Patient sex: M
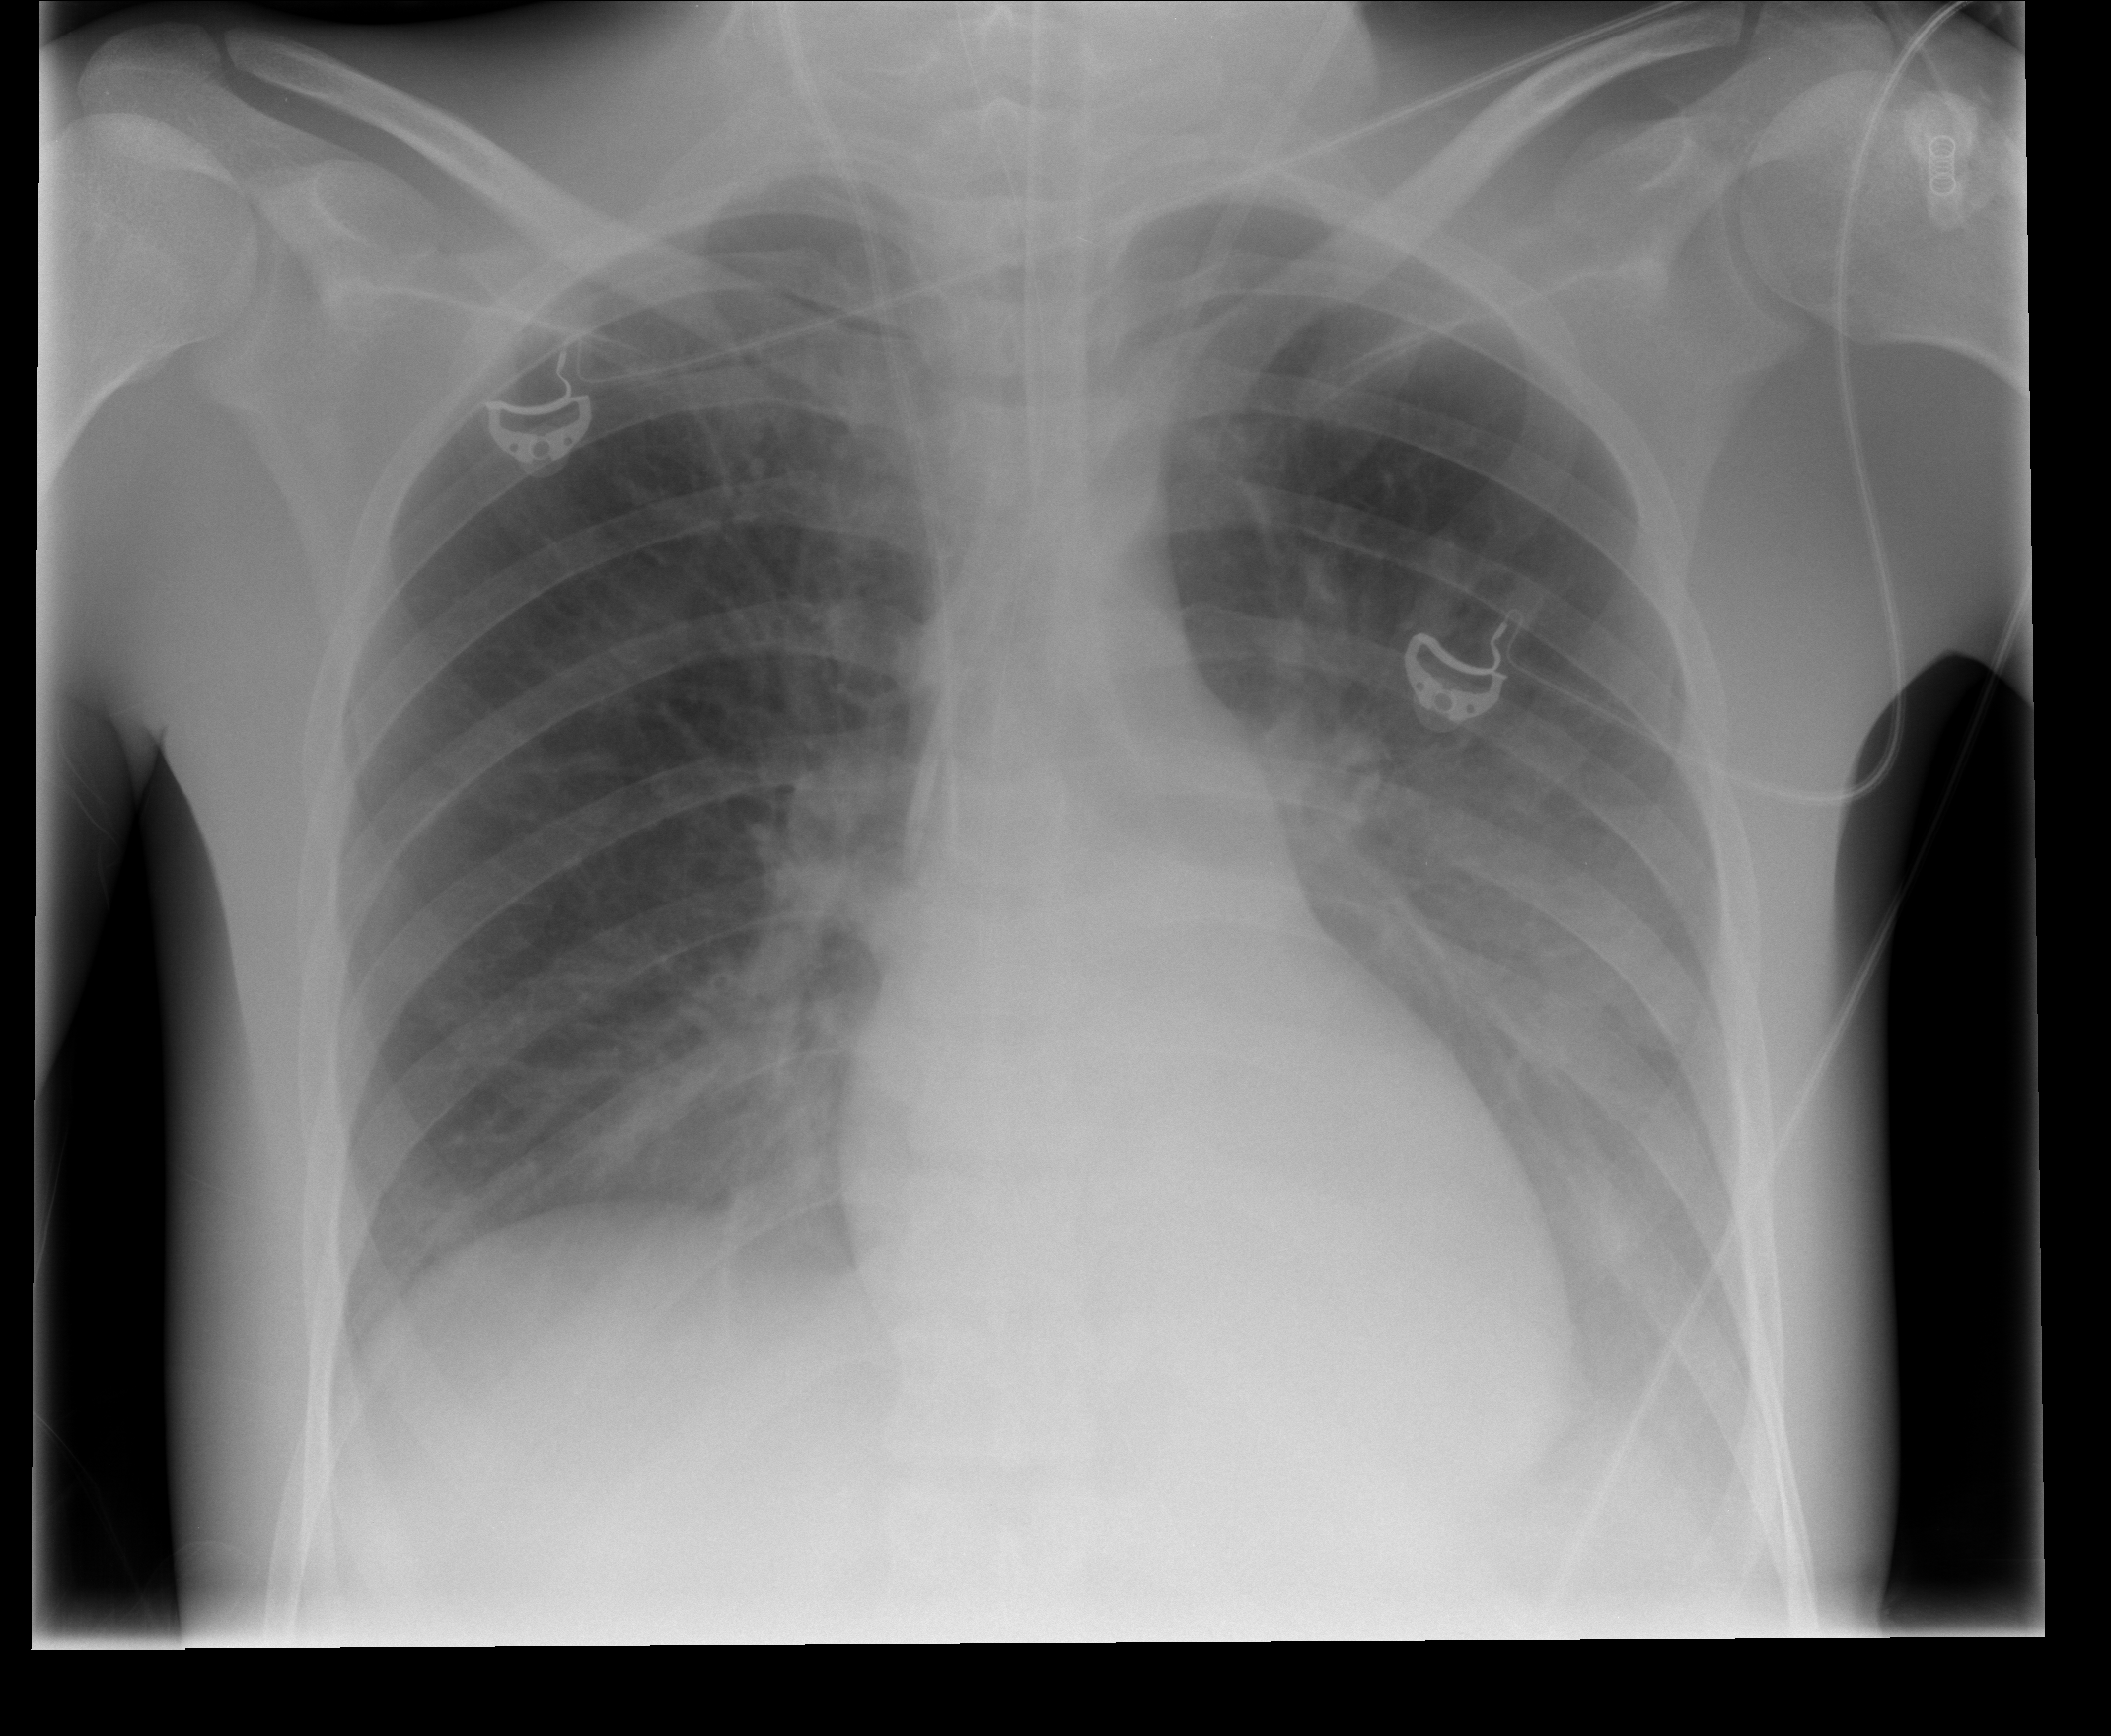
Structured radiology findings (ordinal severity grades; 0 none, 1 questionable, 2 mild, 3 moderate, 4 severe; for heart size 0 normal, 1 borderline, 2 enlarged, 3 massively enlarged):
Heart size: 0
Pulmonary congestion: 0
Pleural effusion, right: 2
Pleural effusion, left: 2
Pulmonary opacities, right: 0
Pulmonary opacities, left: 0
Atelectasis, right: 2
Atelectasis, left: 0